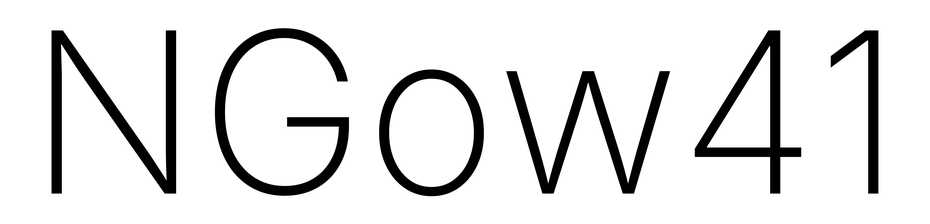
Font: Inter_ExtraLight